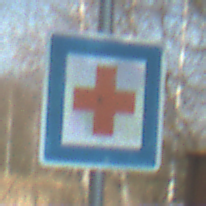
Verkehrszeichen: ErsteHilfe
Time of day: MorningAfternoon
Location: Outdoor (Suburban)
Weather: Clear
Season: NotSpecified
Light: Natural